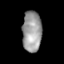
Tissue: skin
Cell type: Epithelial cells
Senescence score: 0.8012
Nuclear area (px): 772
Mean DAPI intensity: 155.49